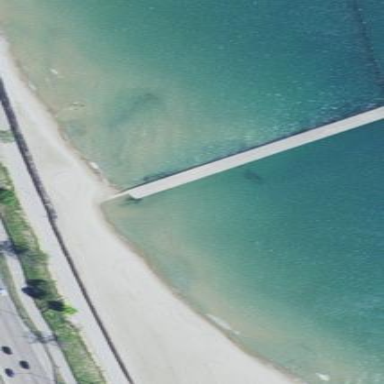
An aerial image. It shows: Groyne structure.